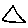
Label: triangle